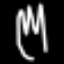
Label: fork